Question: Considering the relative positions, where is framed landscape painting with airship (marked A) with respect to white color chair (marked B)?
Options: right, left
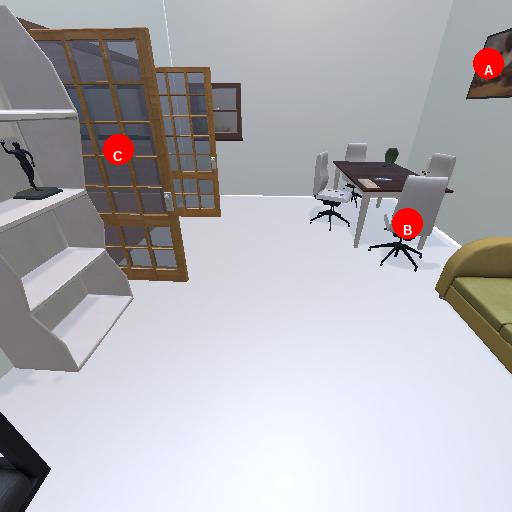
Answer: right